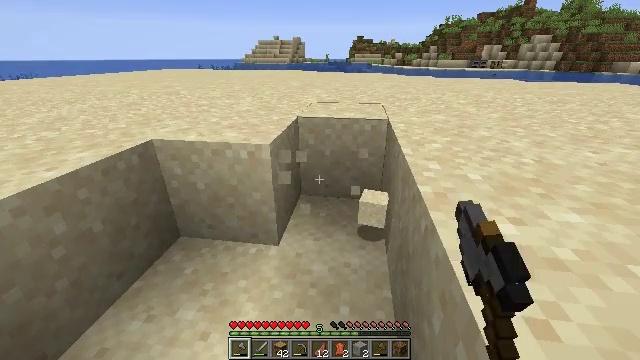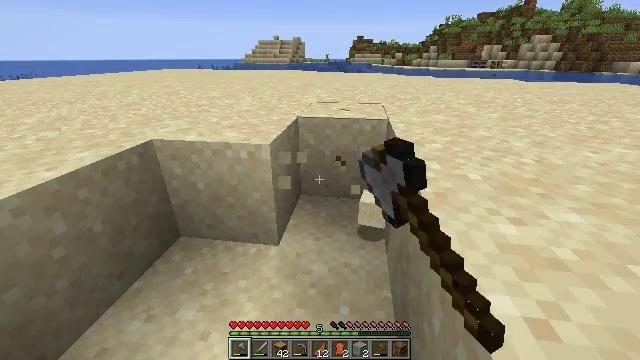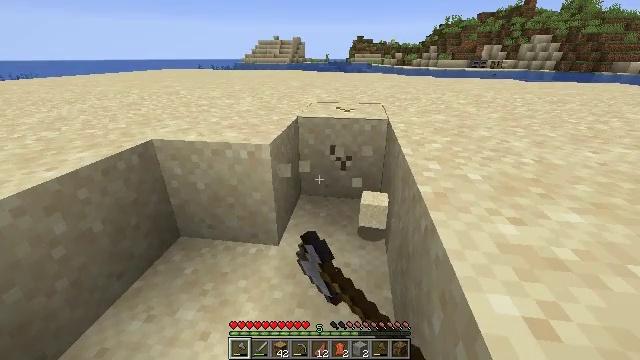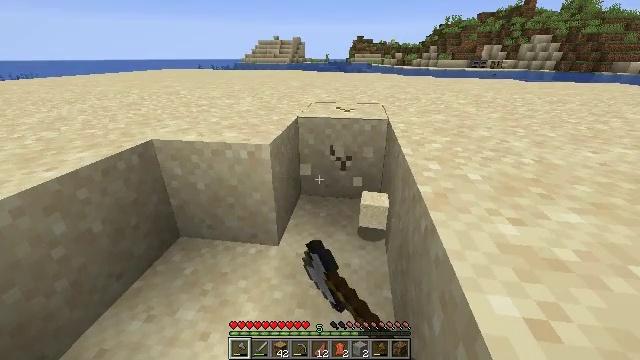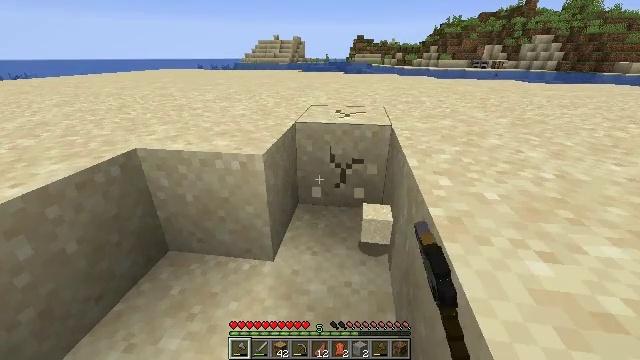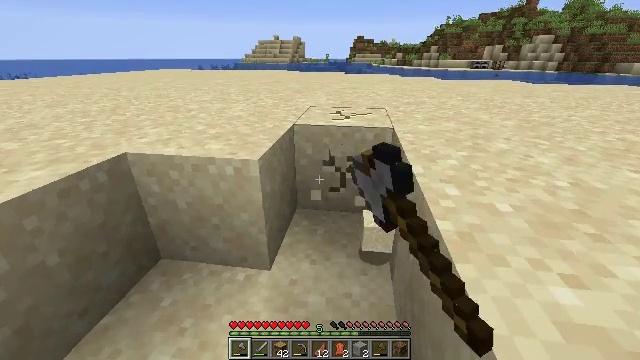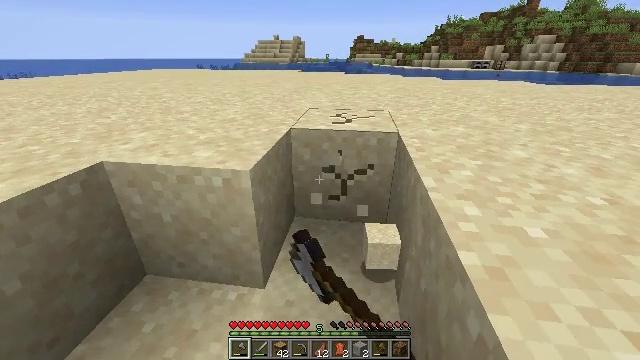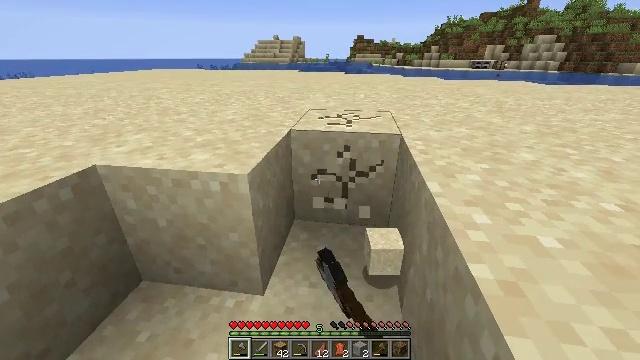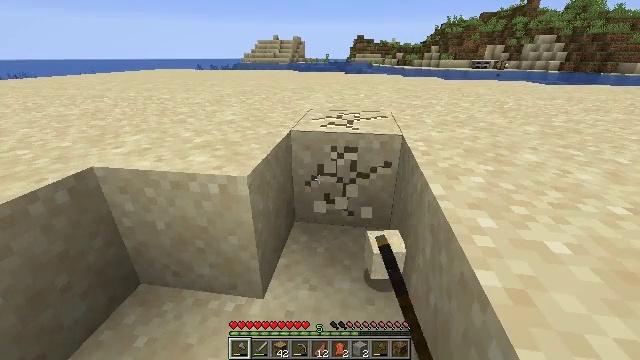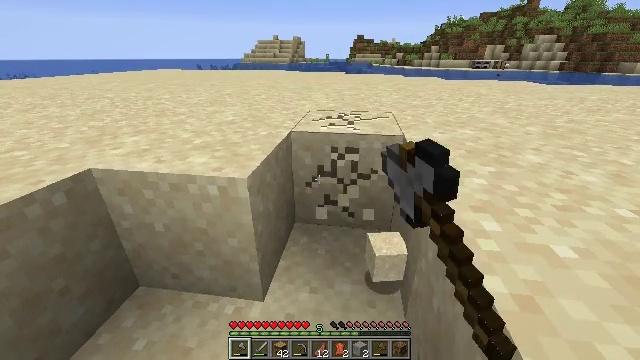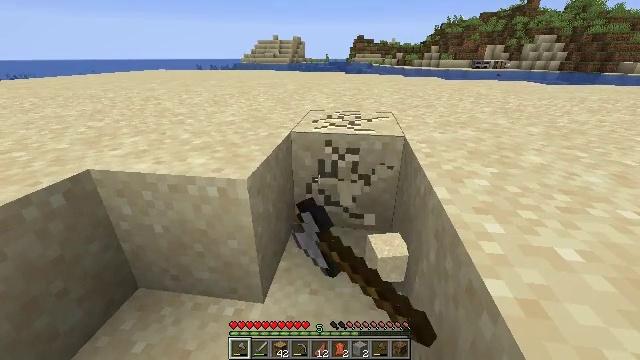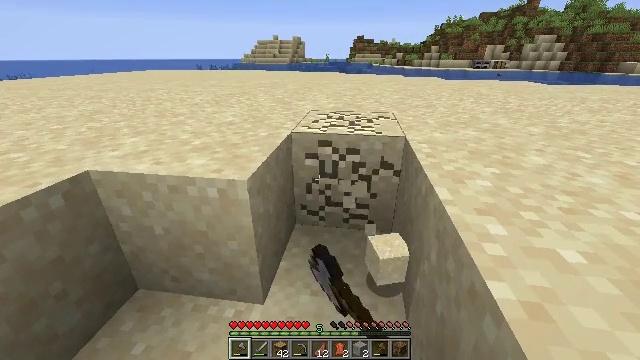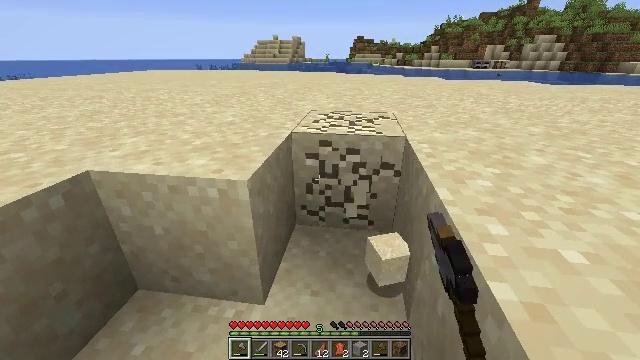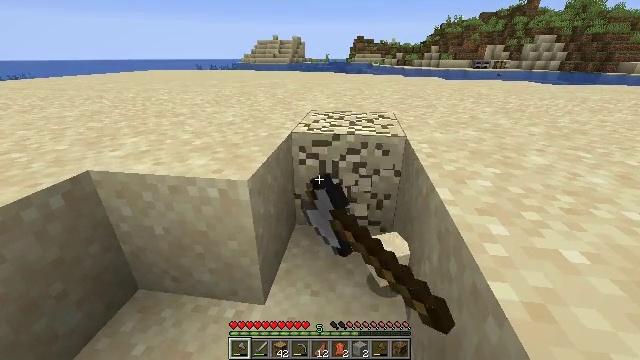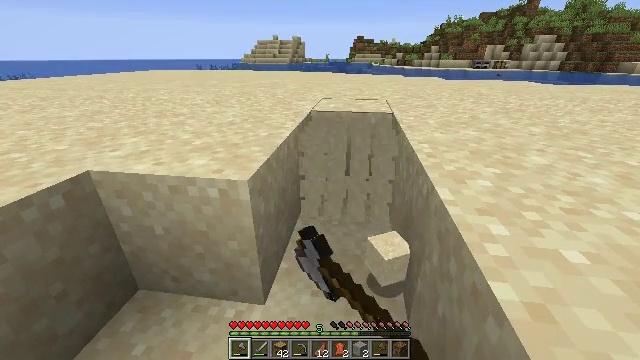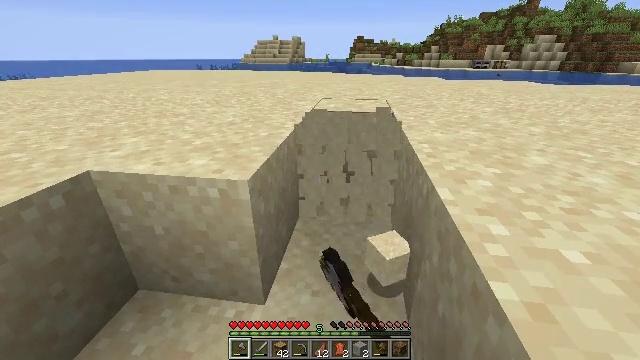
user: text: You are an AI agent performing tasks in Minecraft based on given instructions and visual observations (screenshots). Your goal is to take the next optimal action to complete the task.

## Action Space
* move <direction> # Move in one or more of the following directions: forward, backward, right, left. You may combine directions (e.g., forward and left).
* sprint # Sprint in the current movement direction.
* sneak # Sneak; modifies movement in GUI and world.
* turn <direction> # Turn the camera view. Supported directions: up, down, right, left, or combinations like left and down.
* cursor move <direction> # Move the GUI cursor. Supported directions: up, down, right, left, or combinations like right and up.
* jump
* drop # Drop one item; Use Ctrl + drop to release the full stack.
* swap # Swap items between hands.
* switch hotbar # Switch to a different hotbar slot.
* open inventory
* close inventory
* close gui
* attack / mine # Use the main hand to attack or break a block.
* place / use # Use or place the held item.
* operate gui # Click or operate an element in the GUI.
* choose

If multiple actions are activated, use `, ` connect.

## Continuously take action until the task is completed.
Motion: motion action
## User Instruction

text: Collect sand to make glass.
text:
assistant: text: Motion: attack / mine
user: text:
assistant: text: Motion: attack / mine
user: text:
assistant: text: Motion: move forward, attack / mine
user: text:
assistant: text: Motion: move forward, attack / mine
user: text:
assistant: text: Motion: move forward, attack / mine
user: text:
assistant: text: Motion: attack / mine
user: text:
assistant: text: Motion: attack / mine
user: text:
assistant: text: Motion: attack / mine
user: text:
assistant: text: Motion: attack / mine
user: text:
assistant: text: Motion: attack / mine
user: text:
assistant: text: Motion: attack / mine
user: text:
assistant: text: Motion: attack / mine
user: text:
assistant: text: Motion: attack / mine
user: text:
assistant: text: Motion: attack / mine
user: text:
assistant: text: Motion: attack / mine
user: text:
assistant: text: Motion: attack / mine
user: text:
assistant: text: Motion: attack / mine
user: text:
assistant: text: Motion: attack / mine
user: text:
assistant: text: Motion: attack / mine